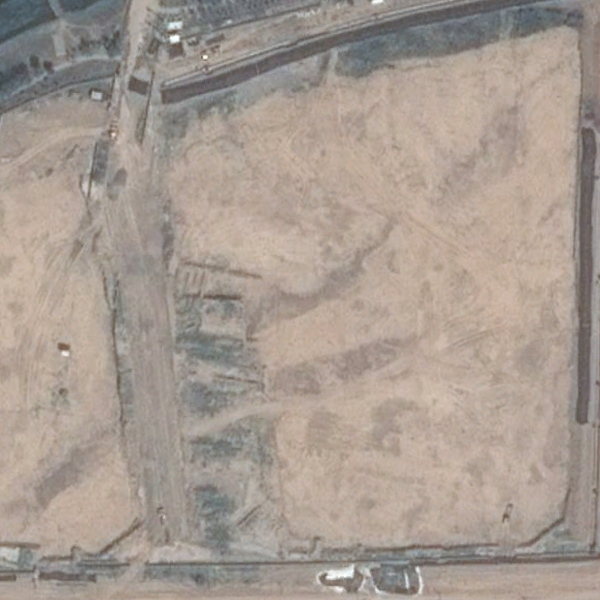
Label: BareLand